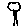
Label: tree